Question: I have created one SSRS report having begin date and end date. If I provide end date< start date it will execute the report as shown in the image

But that condition I need to show a pop up "Please Check the start date and end date provided". How to do this?
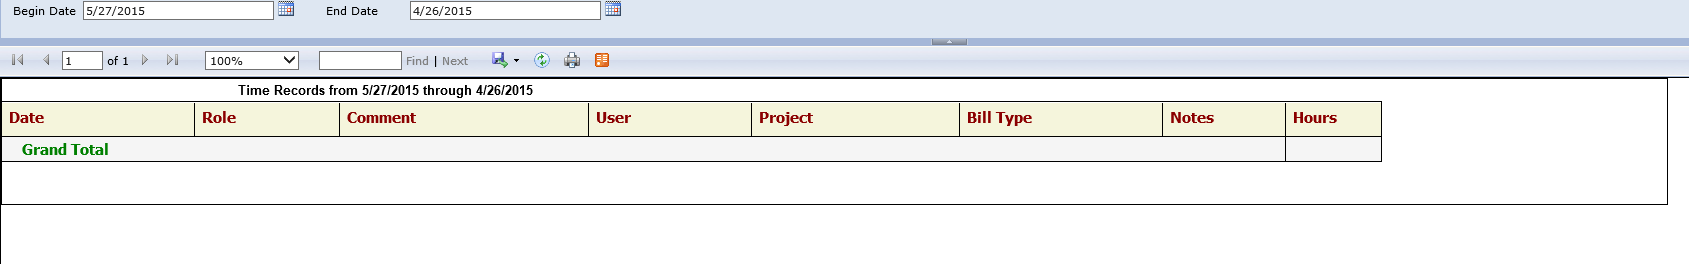
Answer: Click Report Menu then Report Properties.
Go to Code Tab
and add similar code as per your requirement:
'''
Function CheckDateParameters(StartDate as Date, EndDate as Date) as Integer
Dim msg as String
msg = ""
If (StartDate > EndDate) Then
msg="Start Date should not be later than End Date"
End If
If msg <> "" Then
MsgBox(msg, 16, "Report Validation")
Err.Raise(6,Report) 'Raise an overflow
End If
End Function
'''
And
1.) Go the Report Parameters and add a parameter with the datatype is string.
2.) Check the Hidden checkbox and Allow blank value ckeckbox.
3.) From Default Values choose Non-Queried radio button and then press the FX button and paste this code.
'''
=CODE.CheckDateParameters(<parameterStartdate>.Value,<parameterEnddate>.Value)
'''
Then press OK.
See reference Link:
<URL>